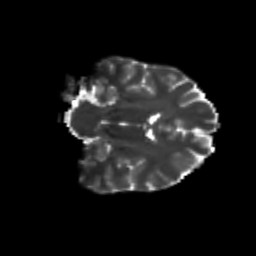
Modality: T2w
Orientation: coronal
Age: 20
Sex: male
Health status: healthy
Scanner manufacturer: siemens
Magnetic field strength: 3 T
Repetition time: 8.6 s
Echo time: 0.095 s